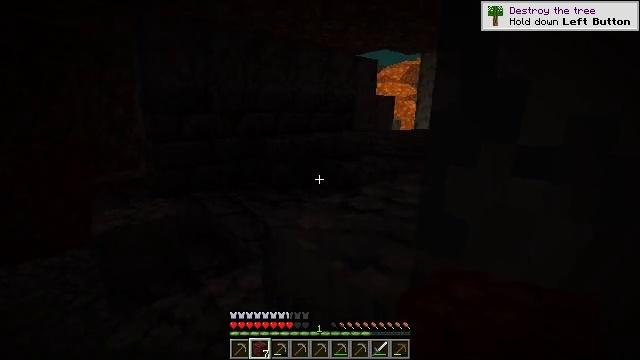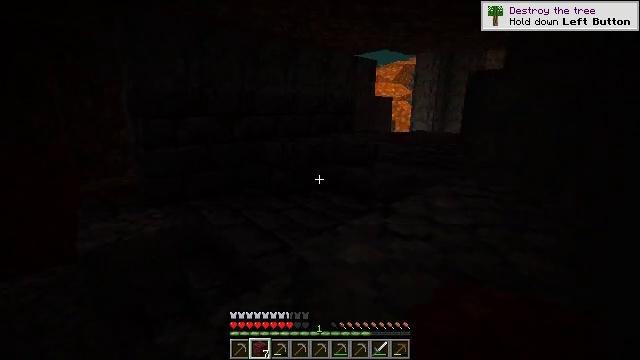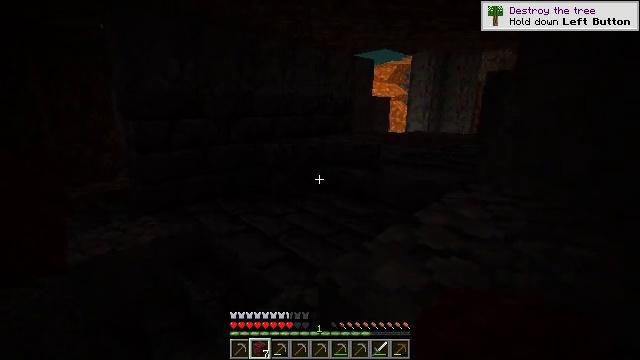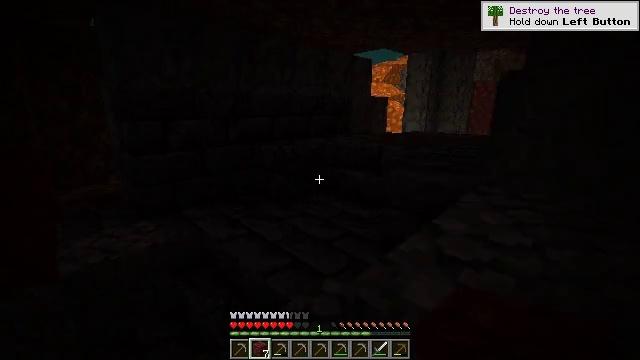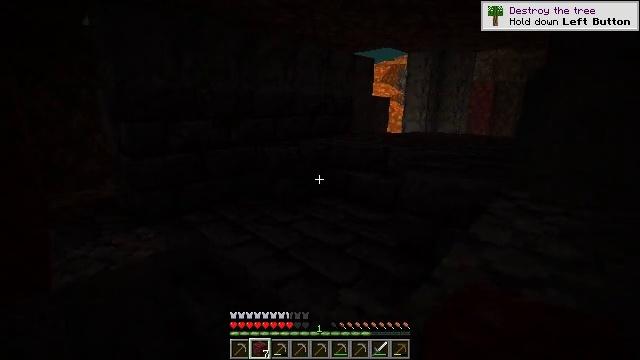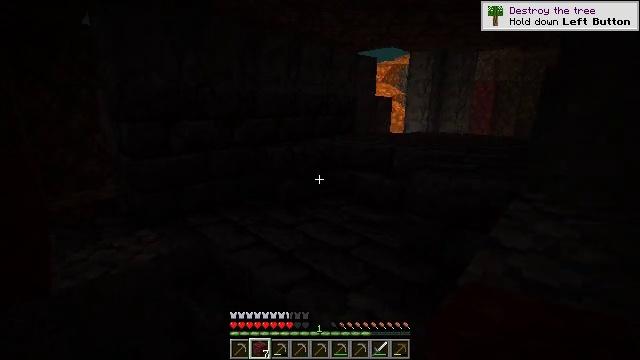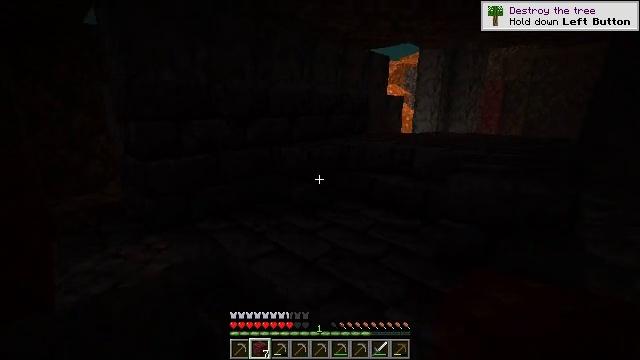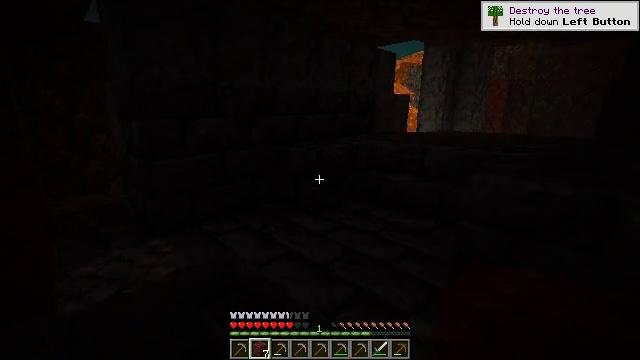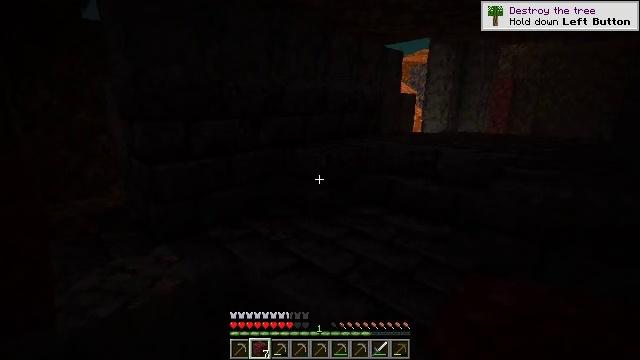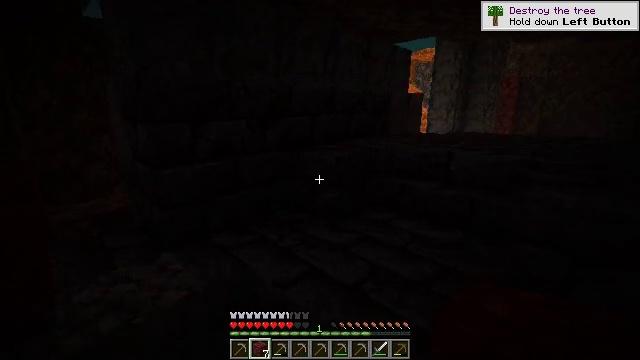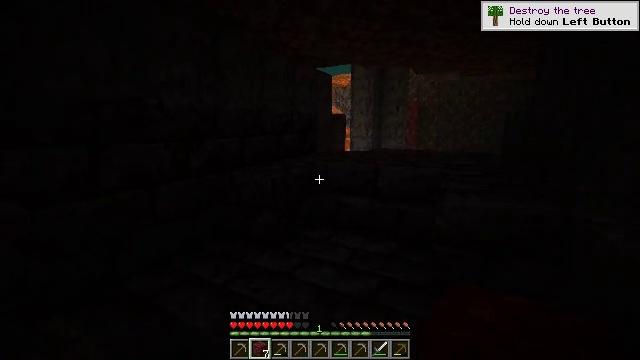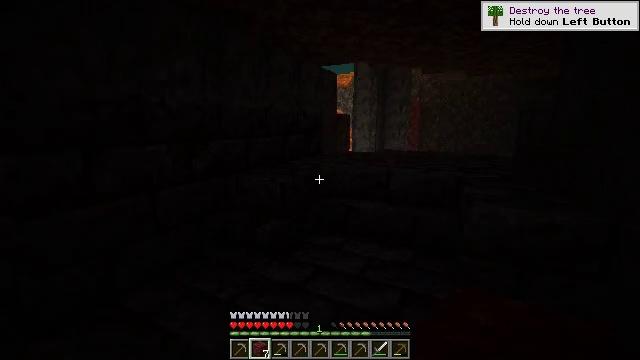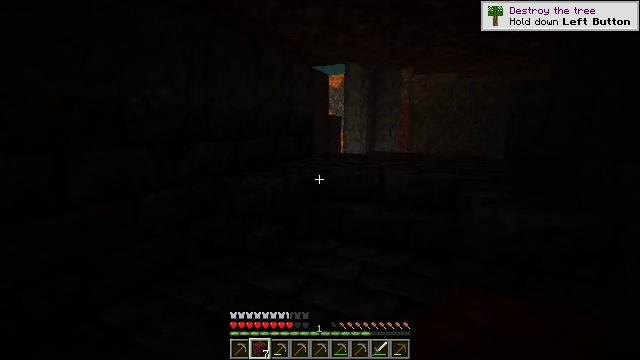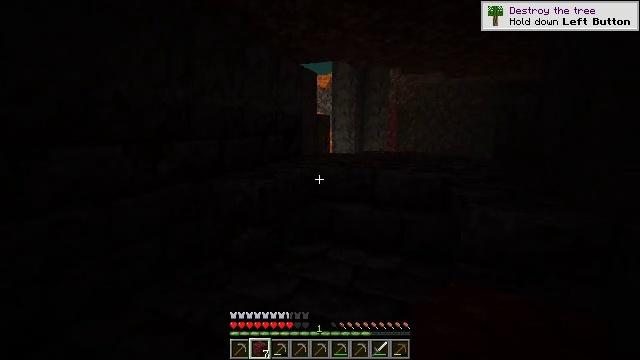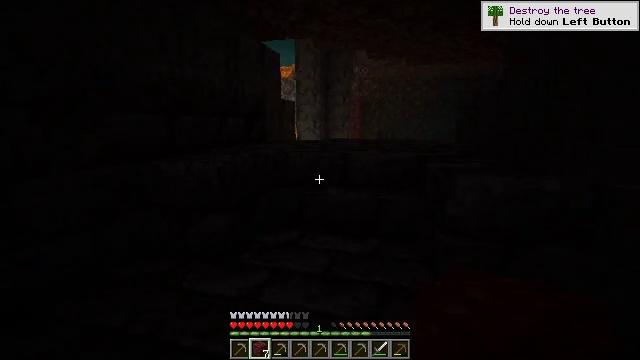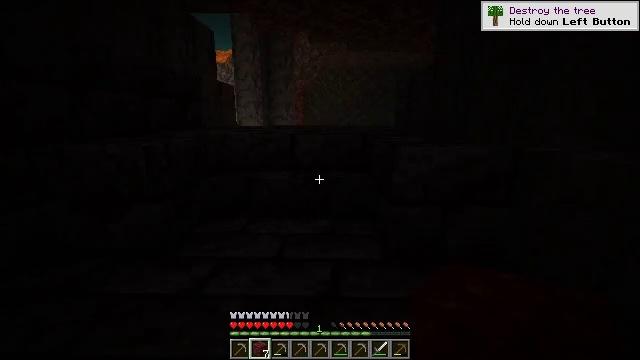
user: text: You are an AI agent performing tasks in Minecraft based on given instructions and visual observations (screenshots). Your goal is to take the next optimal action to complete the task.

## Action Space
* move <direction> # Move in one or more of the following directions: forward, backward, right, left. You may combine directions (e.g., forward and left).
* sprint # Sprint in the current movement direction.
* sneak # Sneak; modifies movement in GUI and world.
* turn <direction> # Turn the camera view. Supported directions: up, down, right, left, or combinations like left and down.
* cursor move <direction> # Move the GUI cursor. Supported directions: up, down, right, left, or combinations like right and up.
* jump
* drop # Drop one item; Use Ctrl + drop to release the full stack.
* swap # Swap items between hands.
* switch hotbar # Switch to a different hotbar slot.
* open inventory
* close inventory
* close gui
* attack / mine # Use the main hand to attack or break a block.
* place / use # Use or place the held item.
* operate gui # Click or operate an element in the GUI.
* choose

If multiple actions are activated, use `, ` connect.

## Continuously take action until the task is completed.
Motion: motion action
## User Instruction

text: Mine the basalt in the Nether.
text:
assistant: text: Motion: move forward and move left, turn right
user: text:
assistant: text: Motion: move forward and move left, turn right
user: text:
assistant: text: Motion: move forward and move left, turn right
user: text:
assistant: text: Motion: move forward and move left, turn right
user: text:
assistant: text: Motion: move forward and move left
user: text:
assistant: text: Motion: move forward and move left
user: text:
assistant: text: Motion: move forward and move left
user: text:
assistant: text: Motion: move forward and move left
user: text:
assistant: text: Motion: move forward and move left
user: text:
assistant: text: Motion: move forward and move left, turn right and up
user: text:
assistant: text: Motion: move forward
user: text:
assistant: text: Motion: move forward, turn right
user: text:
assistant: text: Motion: move forward, turn right
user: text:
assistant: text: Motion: move forward, turn right
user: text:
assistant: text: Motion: move forward, turn right and down
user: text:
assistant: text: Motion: move forward, turn right
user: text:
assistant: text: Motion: move forward
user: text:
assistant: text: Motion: move forward
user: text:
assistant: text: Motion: move forward, turn down
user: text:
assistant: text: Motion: move forward, turn left and down
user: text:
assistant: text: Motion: move forward
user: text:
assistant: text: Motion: move forward
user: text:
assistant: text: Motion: move forward
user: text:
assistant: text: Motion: move forward
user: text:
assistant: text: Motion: move forward
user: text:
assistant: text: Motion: move forward
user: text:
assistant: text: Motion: move forward
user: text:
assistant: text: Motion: move forward
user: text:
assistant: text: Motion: move forward, turn down
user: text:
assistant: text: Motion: move forward